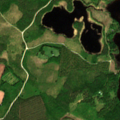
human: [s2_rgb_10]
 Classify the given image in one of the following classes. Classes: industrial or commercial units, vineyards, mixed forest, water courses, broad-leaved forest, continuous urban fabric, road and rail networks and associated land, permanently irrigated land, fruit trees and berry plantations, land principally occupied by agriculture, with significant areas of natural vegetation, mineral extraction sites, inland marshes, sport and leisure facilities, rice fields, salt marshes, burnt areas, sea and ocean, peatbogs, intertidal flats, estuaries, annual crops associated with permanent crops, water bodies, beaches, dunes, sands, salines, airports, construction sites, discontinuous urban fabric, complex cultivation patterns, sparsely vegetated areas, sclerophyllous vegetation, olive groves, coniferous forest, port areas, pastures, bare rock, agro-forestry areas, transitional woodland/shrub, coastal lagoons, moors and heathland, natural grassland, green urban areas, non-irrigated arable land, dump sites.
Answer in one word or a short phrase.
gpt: coniferous forest, mixed forest, transitional woodland/shrub, water bodies